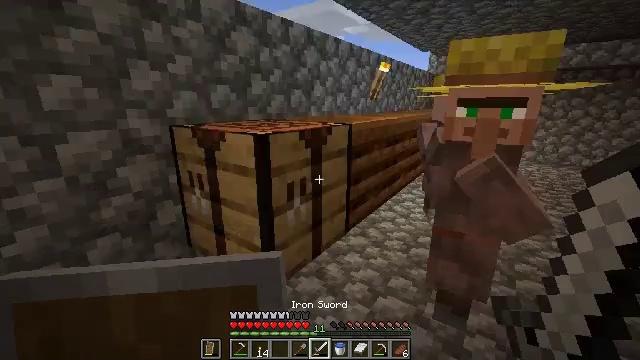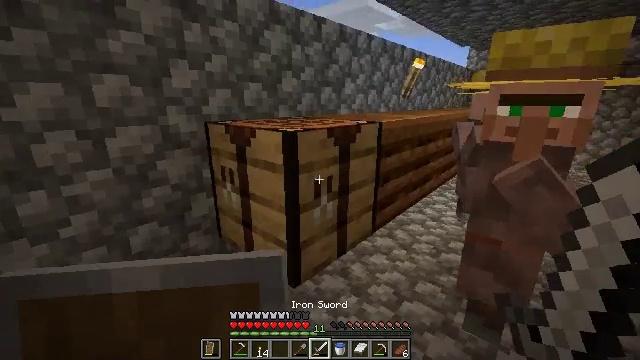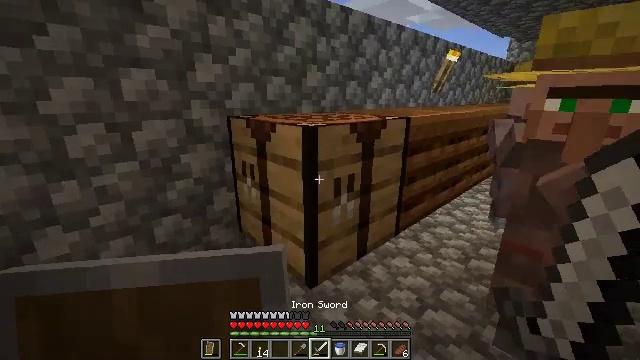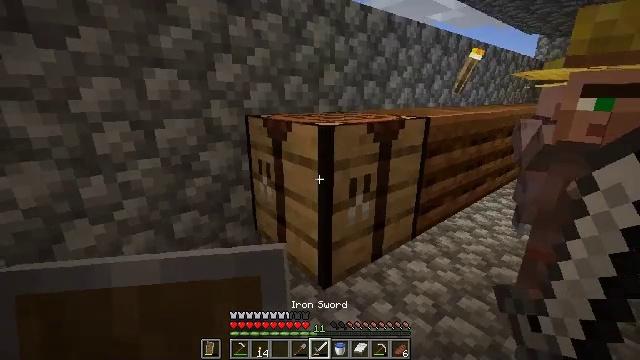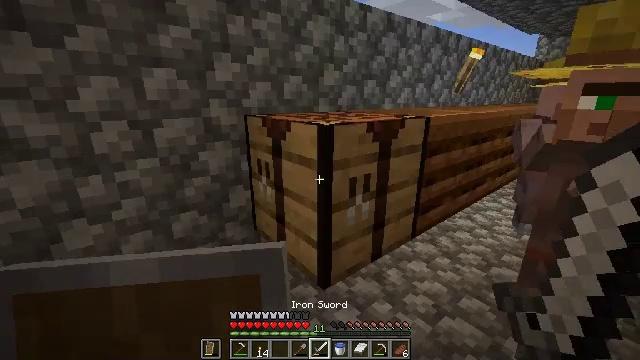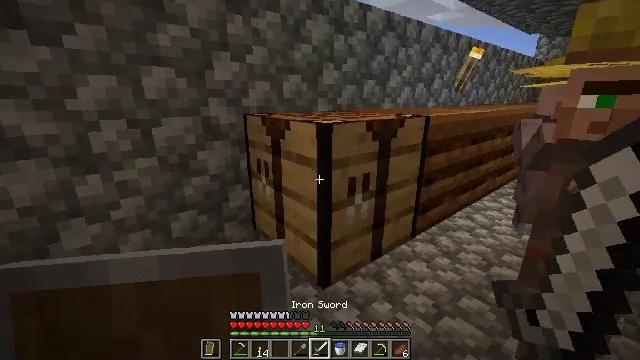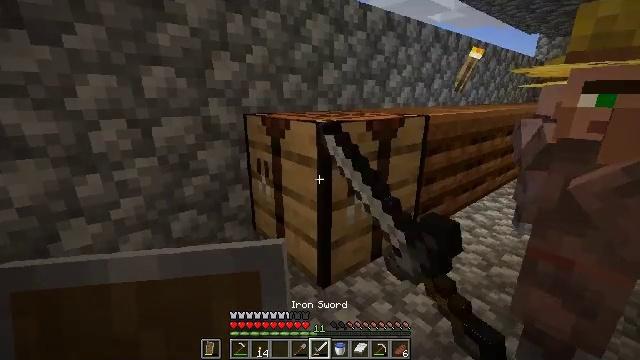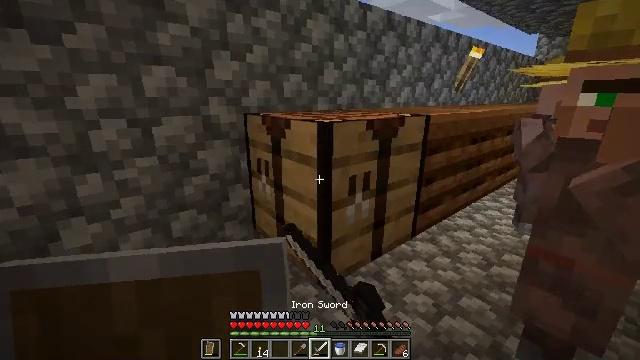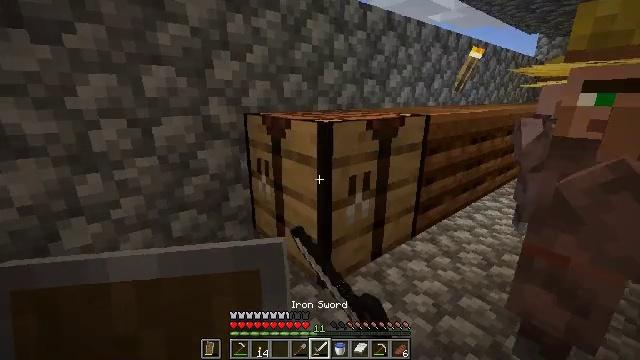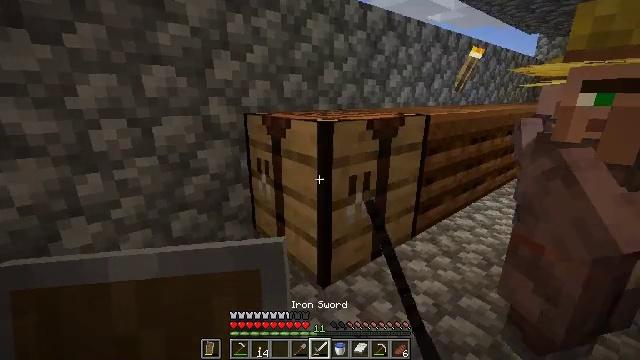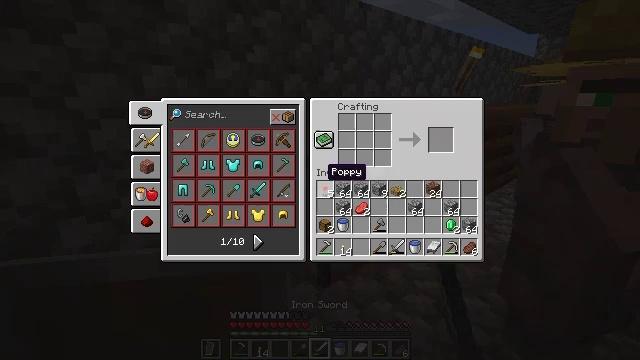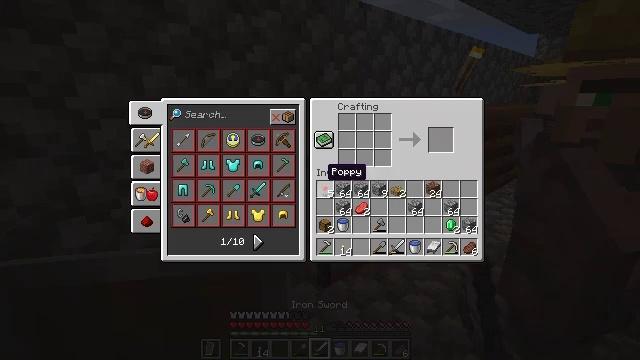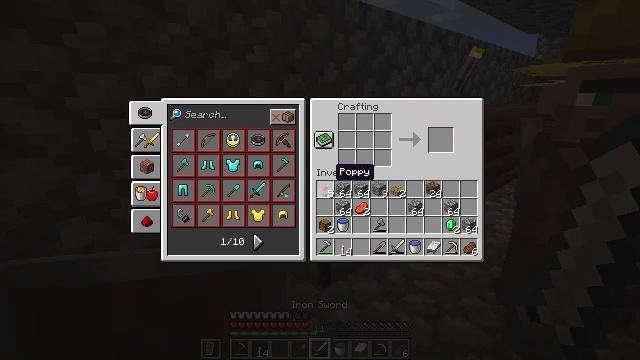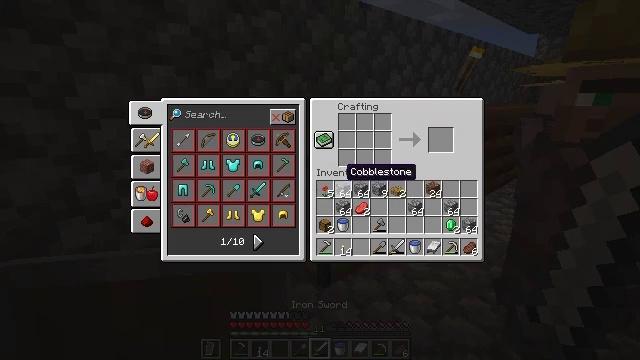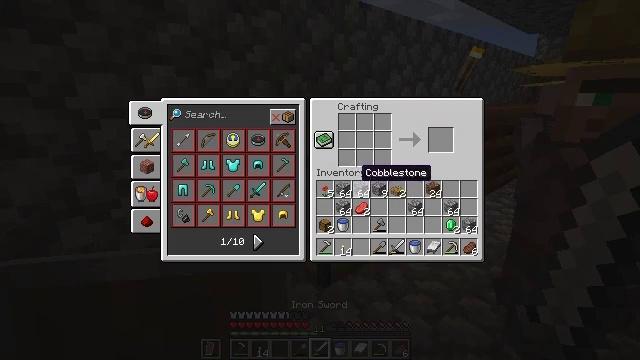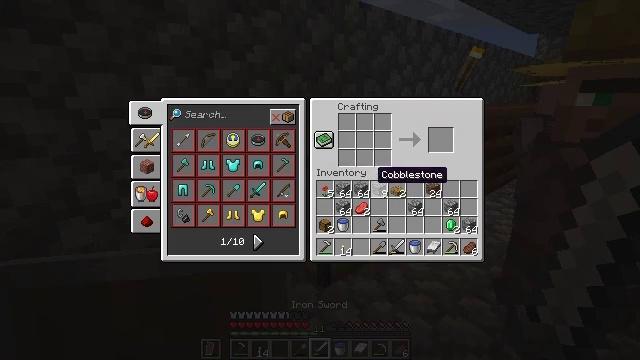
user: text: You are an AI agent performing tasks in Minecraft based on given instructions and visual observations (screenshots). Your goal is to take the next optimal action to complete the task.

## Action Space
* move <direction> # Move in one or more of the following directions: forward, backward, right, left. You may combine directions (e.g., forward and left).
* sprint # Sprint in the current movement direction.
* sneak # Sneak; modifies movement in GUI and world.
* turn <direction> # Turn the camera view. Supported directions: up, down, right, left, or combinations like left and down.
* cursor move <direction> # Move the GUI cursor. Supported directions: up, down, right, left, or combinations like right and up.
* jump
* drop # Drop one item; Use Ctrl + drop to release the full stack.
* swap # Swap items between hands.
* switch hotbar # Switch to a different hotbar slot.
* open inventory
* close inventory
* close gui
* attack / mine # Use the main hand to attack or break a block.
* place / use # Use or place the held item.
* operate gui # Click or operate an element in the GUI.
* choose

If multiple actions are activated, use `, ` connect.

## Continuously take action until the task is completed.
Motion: motion action
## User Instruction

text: Generate a cobblestone slab using cobblestone in the crafting table.
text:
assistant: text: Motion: turn left
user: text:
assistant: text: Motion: turn left
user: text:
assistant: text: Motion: turn left
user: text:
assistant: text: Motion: no_op
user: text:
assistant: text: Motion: use / place
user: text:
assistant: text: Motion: use / place
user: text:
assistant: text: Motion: no_op
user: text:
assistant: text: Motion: no_op
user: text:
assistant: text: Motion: no_op
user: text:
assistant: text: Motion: no_op
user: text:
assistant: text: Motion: no_op
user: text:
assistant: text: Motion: turn right
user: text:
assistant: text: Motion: turn right
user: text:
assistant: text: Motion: turn right
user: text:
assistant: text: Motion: turn right
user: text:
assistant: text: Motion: turn right
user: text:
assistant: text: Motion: no_op
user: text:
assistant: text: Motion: no_op
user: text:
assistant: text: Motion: no_op
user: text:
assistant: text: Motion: turn left
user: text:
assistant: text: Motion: no_op
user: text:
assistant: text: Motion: no_op
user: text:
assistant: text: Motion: no_op
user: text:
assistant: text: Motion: no_op
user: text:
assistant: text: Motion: attack / mine
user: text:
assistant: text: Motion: attack / mine
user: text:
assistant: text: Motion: turn right and up
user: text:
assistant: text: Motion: turn up
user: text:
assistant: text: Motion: no_op
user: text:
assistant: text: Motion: no_op